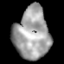
Tissue: lung
Cell type: Others
Senescence score: 0.2158
Nuclear area (px): 1773
Mean DAPI intensity: 161.09